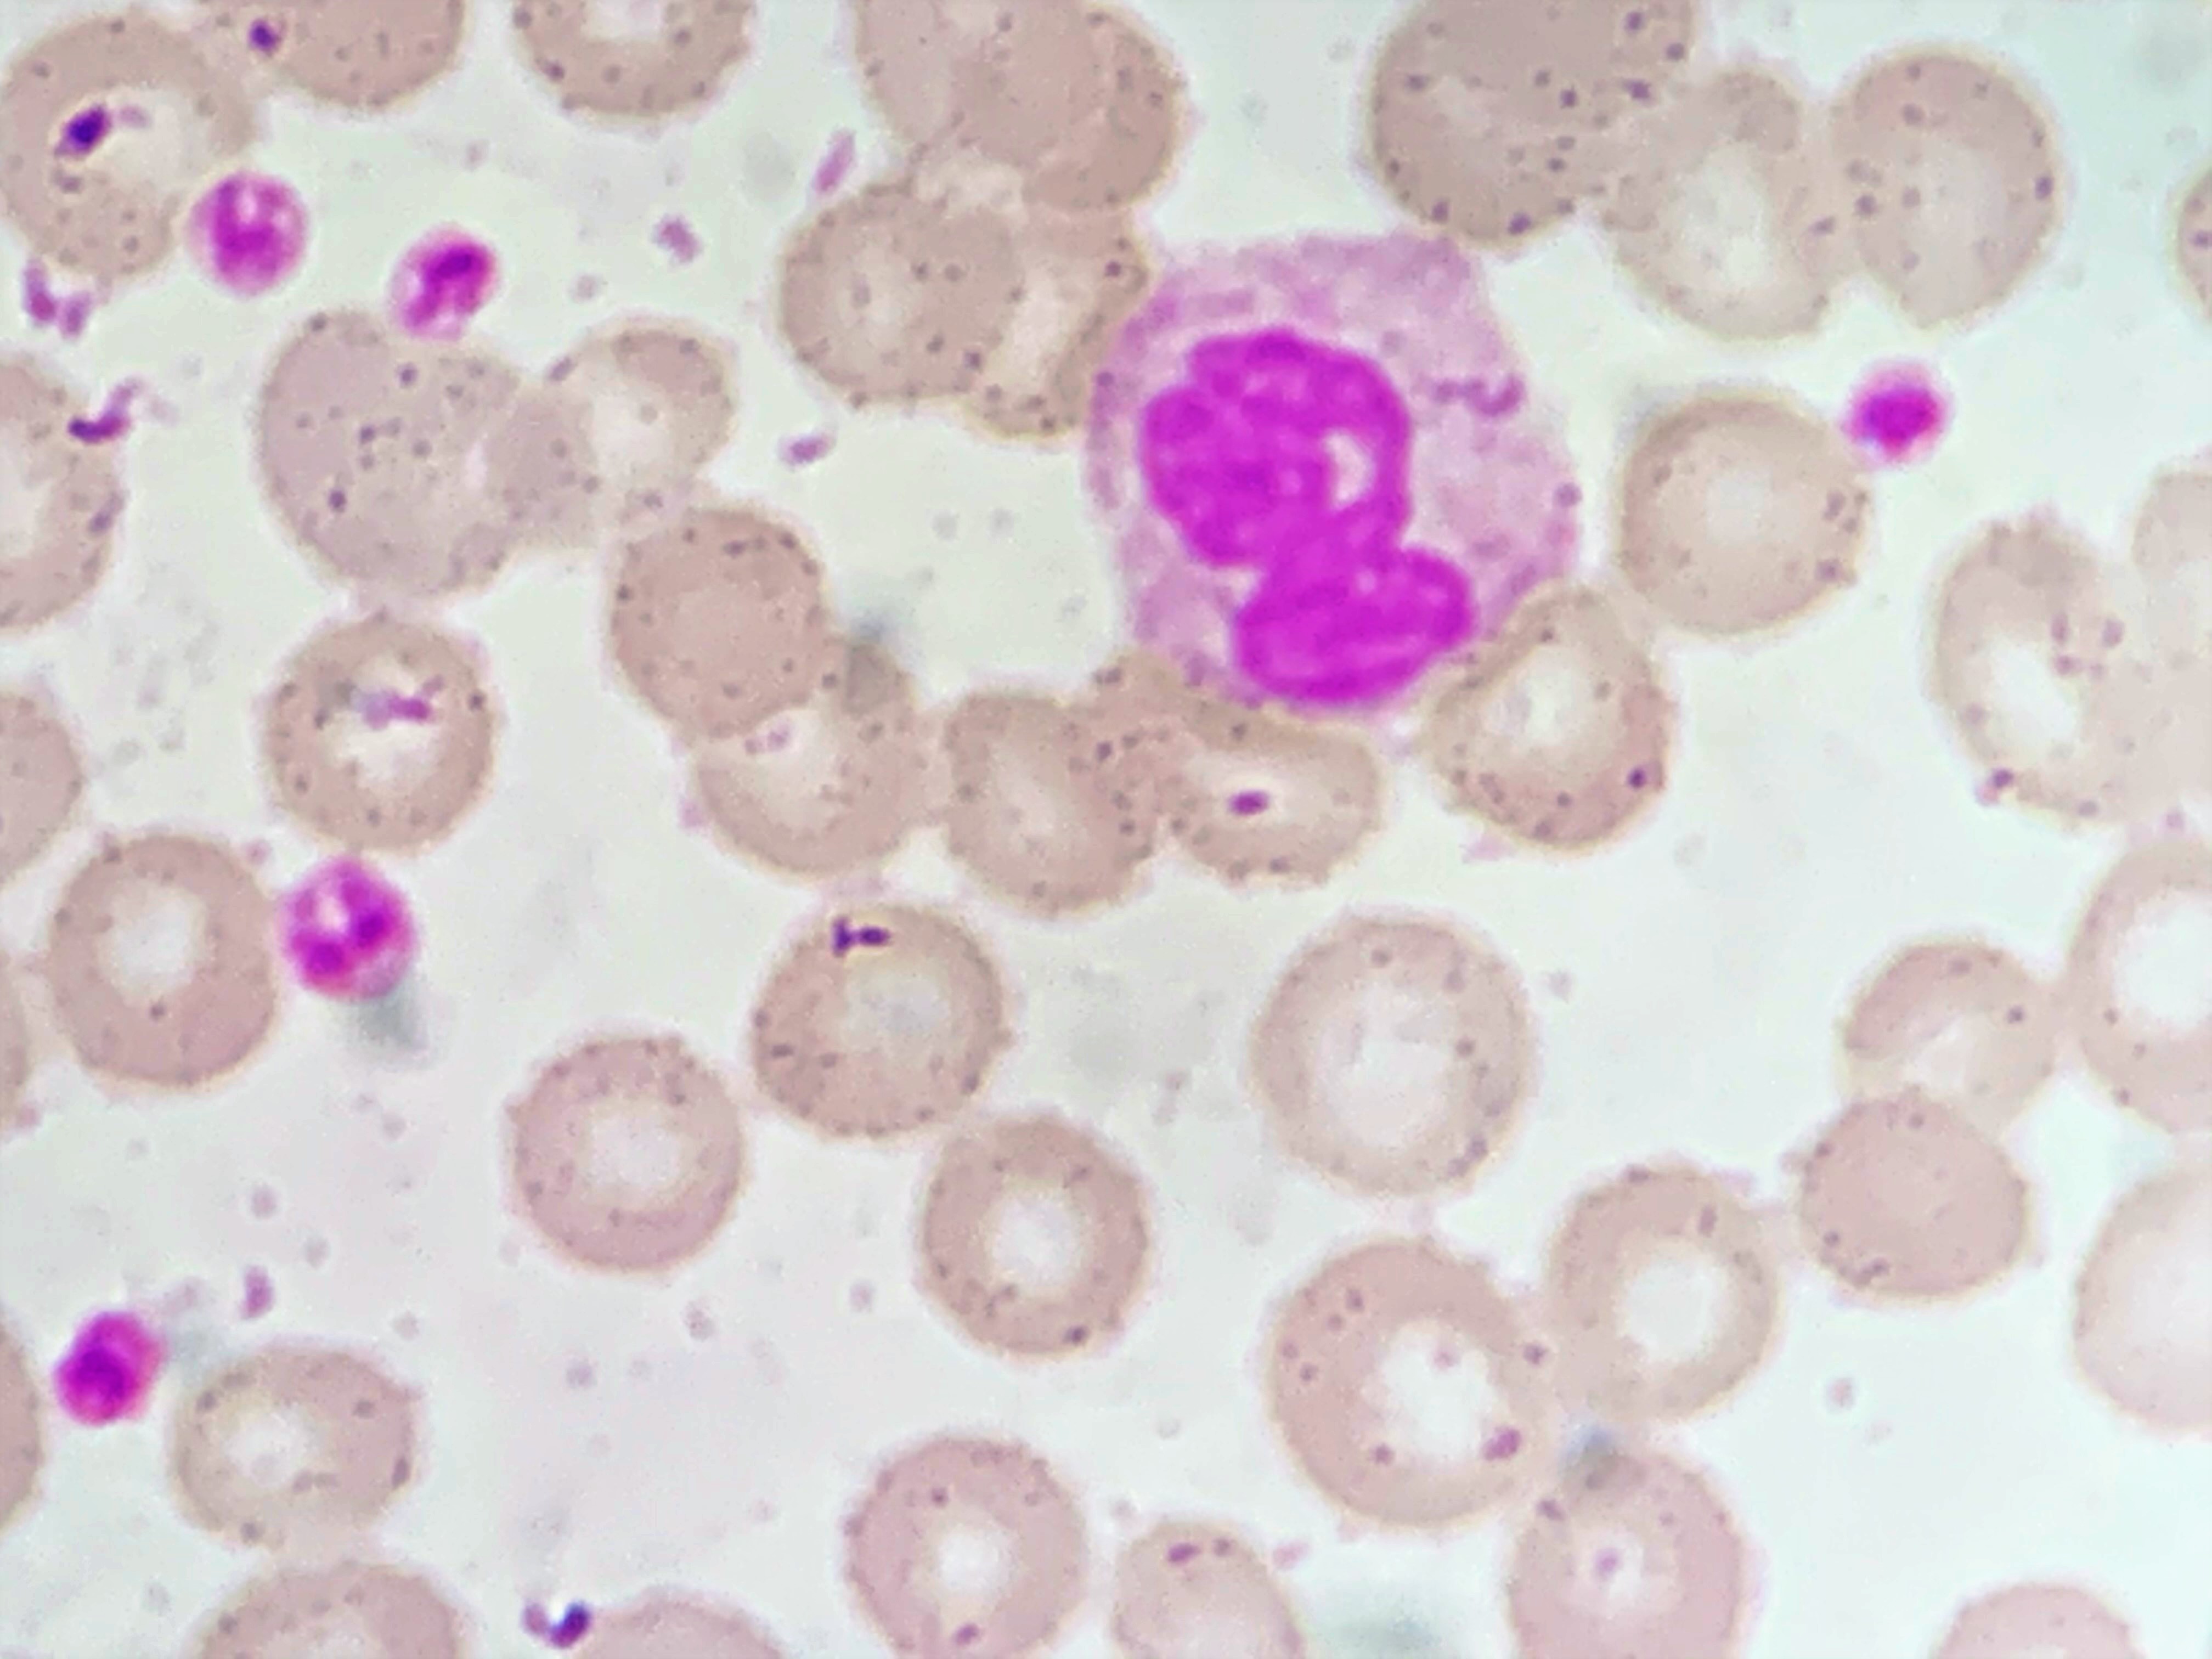
Cell type: NEUTROPHILS